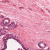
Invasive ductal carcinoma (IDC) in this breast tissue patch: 0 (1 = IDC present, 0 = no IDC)